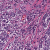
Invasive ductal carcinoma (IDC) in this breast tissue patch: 1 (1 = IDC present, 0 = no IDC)